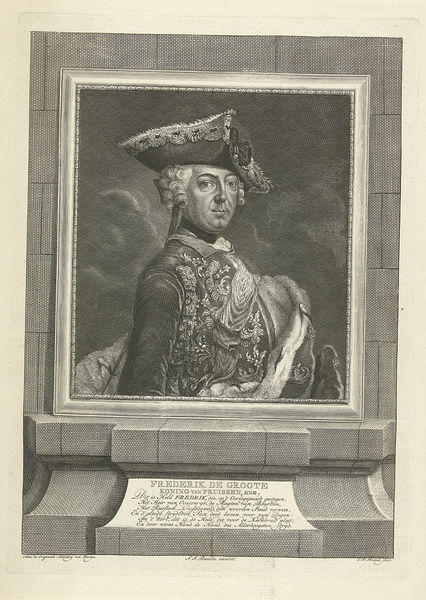
Titel: Portret van Frederik II de Grote, koning van Pruisen
Künstler: Christian Friedrich Fritzsch
Standort: Amsterdam
Institution: Rijksmuseum
Schlagwörter: portrait, chapeau, tableau, portraity, frederik de groot, frederik de groote